Field crop: maize
Growth stage: 2
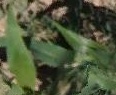
Species: maize